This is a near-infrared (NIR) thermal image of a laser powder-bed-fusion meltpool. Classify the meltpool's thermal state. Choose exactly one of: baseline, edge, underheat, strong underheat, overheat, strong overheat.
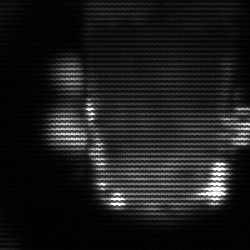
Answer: baseline